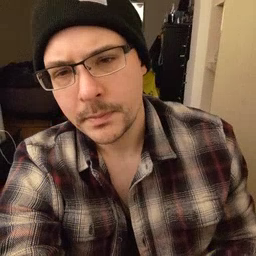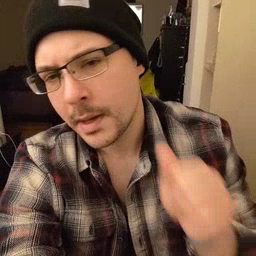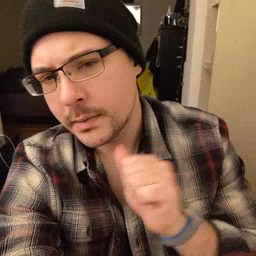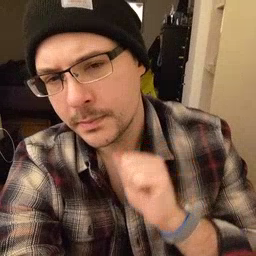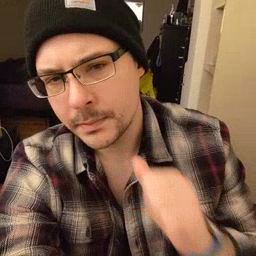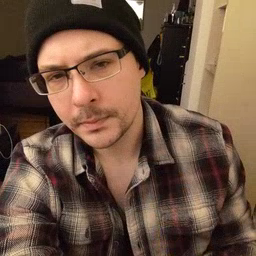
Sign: aunt